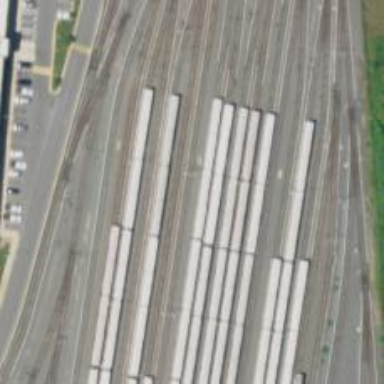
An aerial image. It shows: Electrified rail service yard.